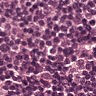
Metastatic tissue present: no